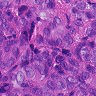
Metastatic tissue present: yes